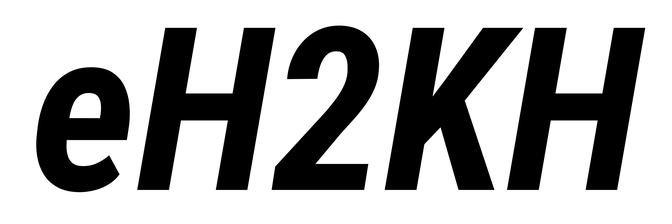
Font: Roboto-Italic_Condensed_Bold_Italic